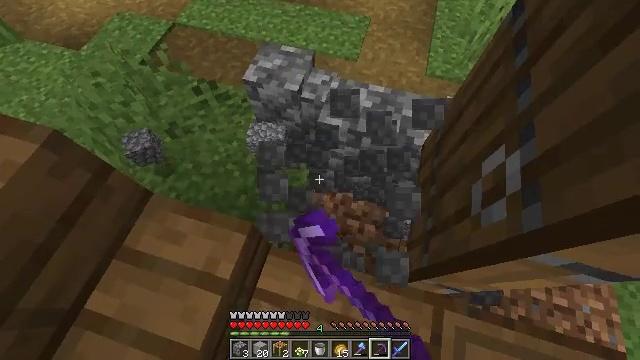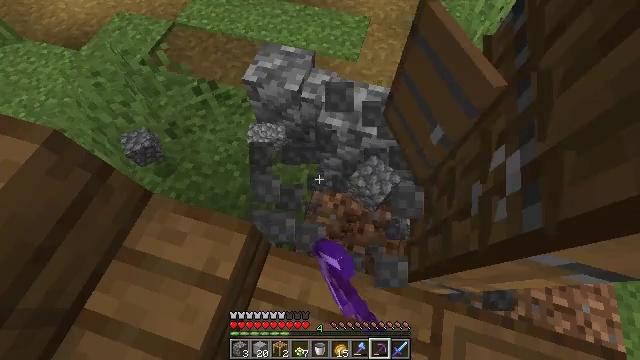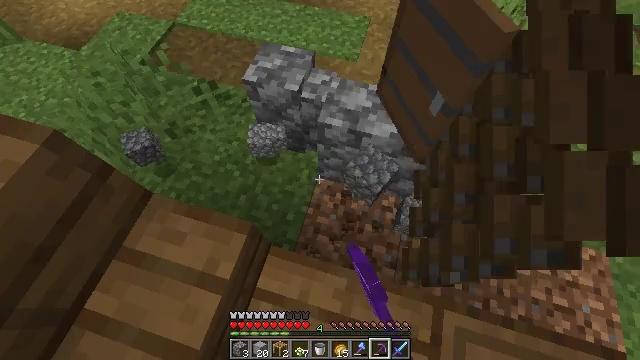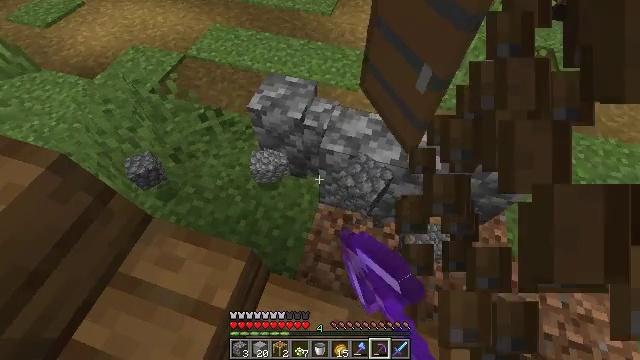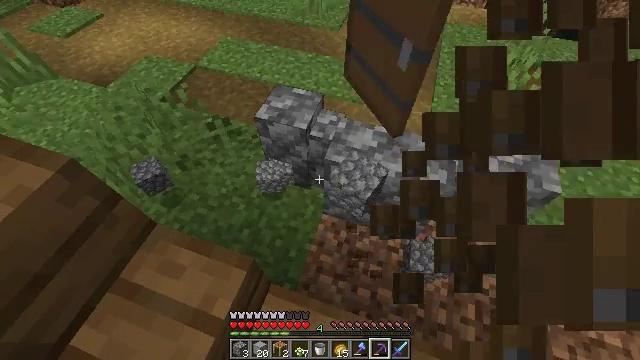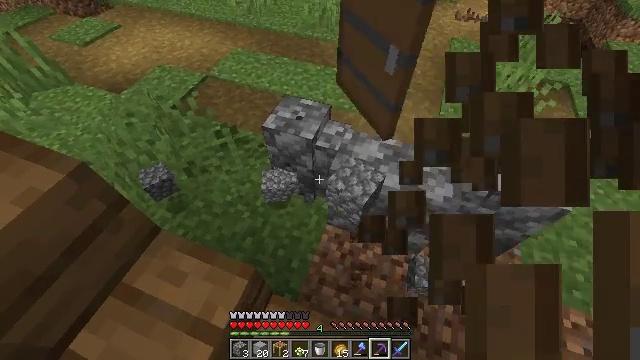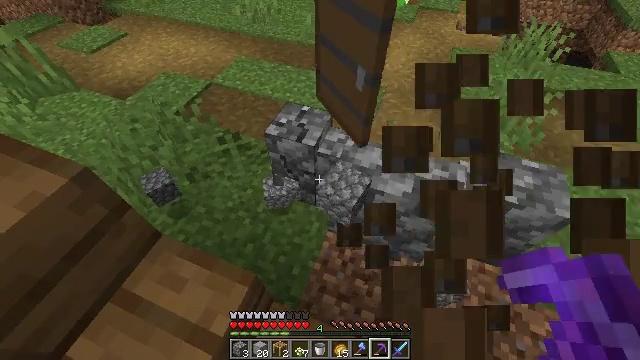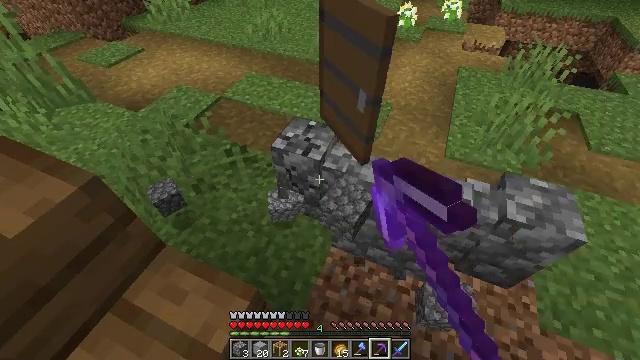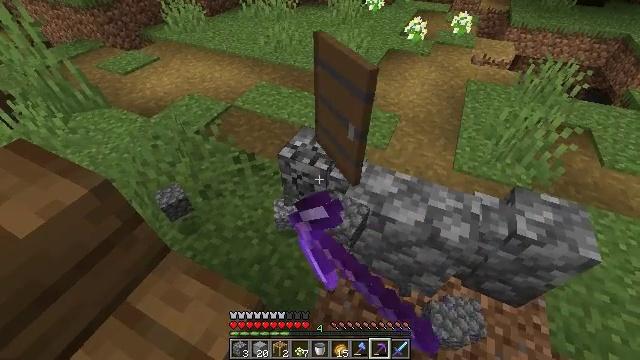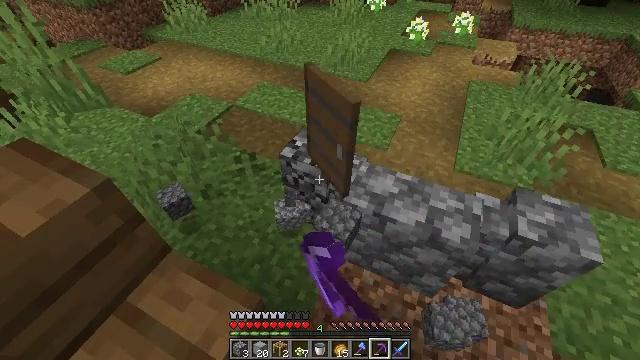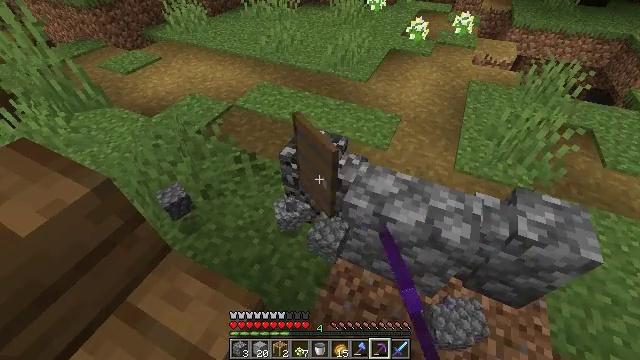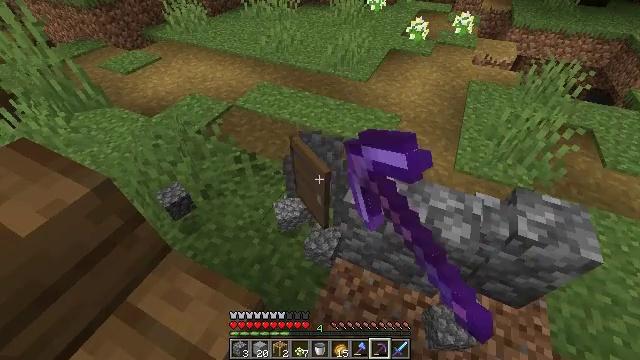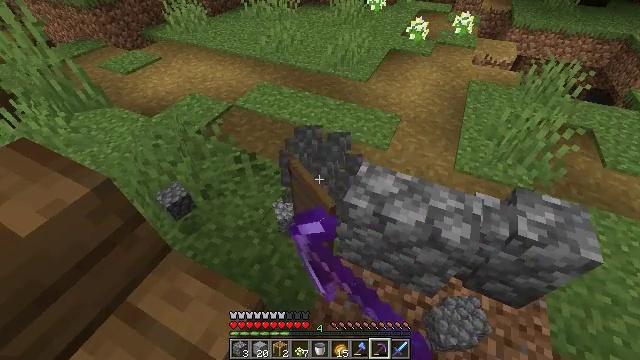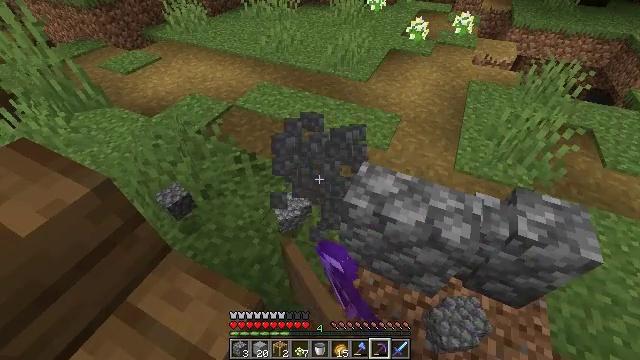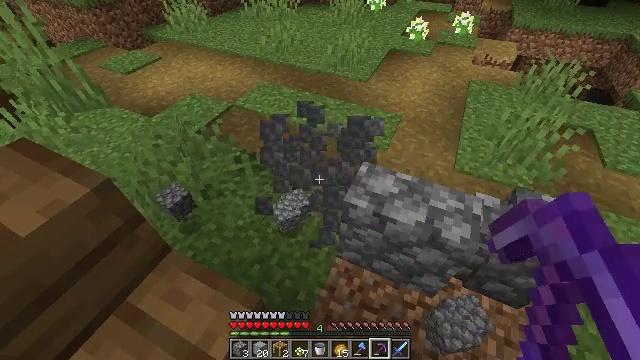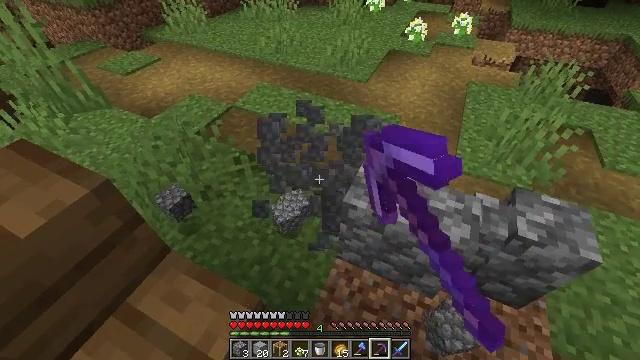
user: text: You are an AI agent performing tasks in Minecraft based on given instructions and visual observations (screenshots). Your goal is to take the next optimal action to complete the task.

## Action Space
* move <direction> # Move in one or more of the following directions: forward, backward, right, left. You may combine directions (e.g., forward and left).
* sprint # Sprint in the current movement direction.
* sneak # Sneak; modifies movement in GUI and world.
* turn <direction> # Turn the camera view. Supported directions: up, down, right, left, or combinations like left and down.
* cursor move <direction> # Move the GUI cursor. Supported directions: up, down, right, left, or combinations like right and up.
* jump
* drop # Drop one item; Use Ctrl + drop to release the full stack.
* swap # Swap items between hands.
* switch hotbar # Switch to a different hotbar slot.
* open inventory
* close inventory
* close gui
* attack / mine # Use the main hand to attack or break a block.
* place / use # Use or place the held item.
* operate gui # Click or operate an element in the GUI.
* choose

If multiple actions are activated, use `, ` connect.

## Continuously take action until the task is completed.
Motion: motion action
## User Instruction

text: Break down the cobblestone wall to collect it.
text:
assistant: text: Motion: attack / mine
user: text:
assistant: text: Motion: attack / mine
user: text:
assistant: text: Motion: turn up, attack / mine
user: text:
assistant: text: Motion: turn left and up, attack / mine
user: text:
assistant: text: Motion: turn left and up, attack / mine
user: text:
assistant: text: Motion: turn up, attack / mine
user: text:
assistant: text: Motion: turn left and up, attack / mine
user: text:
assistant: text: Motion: turn left and up, attack / mine
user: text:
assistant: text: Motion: attack / mine
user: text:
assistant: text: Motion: attack / mine
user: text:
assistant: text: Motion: attack / mine
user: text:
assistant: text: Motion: attack / mine
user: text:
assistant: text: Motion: attack / mine
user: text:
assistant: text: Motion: attack / mine
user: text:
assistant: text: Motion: attack / mine
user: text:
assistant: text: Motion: attack / mine